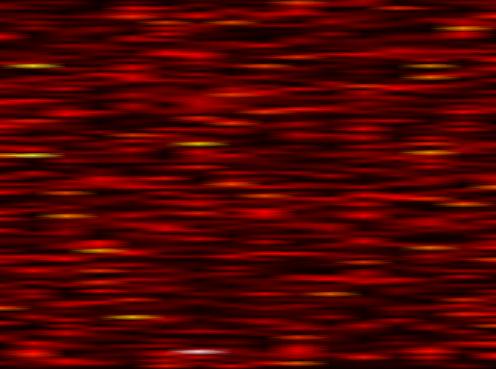
Label: OFDM